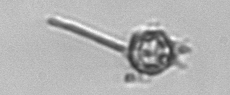
Label: Thalassiosira_TAG_external_detritus